Aerial crown-view tile of a tropical tree (Barro Colorado Island, Panama), acquired 20250414:
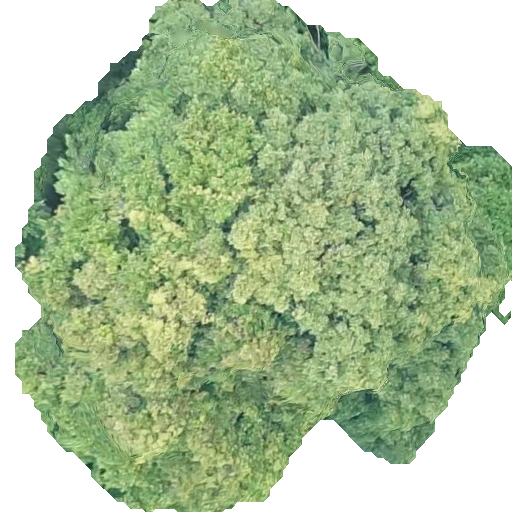
Species: Prioria copaifera
GBIF accepted scientific name: Prioria copaifera
Crown area: 281.015 m²